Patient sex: F
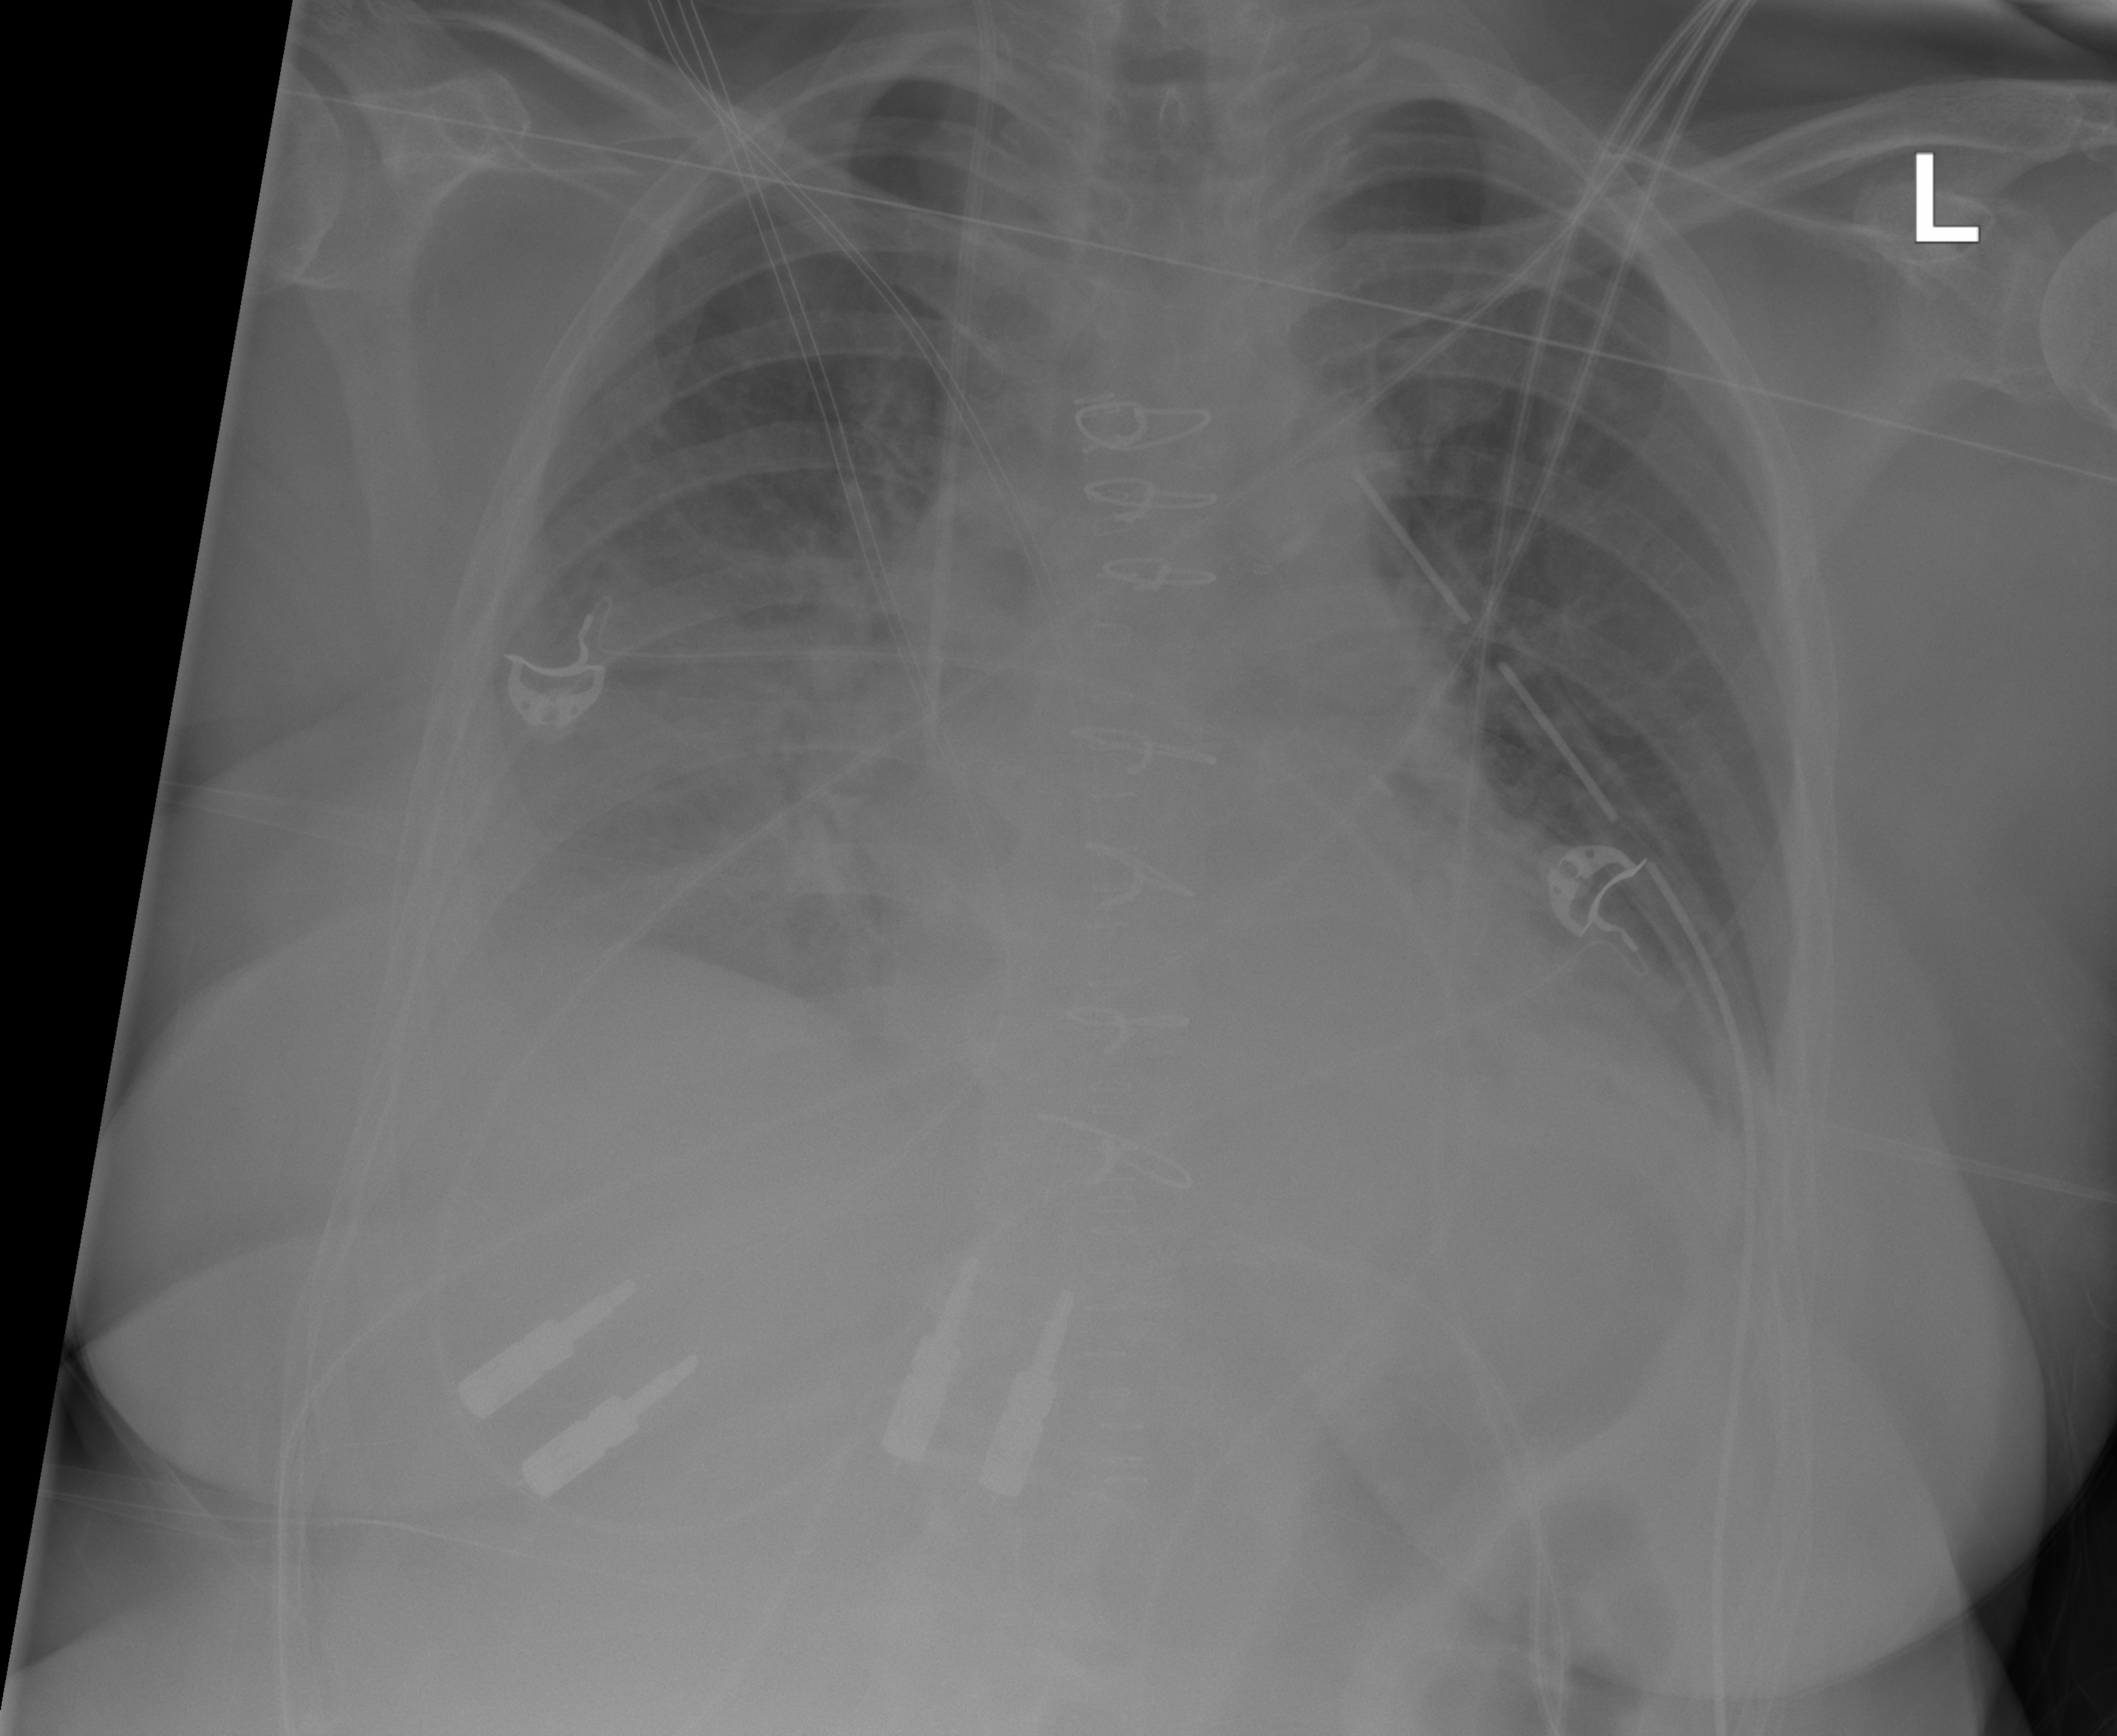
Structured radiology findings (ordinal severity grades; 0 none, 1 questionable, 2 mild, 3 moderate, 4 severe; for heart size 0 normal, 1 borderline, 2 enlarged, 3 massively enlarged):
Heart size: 0
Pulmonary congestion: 0
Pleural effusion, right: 2
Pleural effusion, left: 0
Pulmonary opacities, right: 0
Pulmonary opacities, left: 0
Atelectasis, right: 2
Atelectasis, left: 2